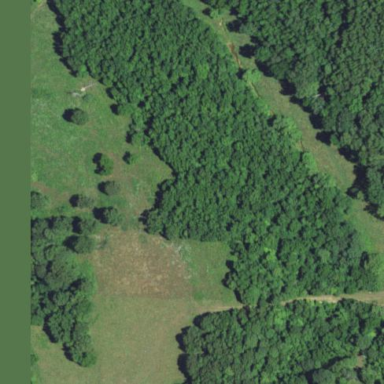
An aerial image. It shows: Serene woodland landscape.